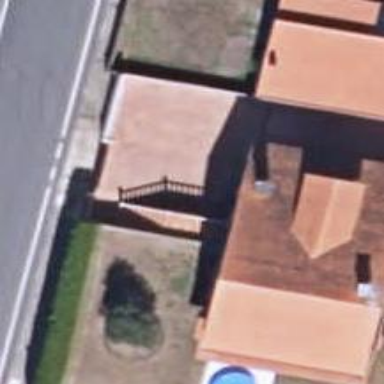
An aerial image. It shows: Simple house.